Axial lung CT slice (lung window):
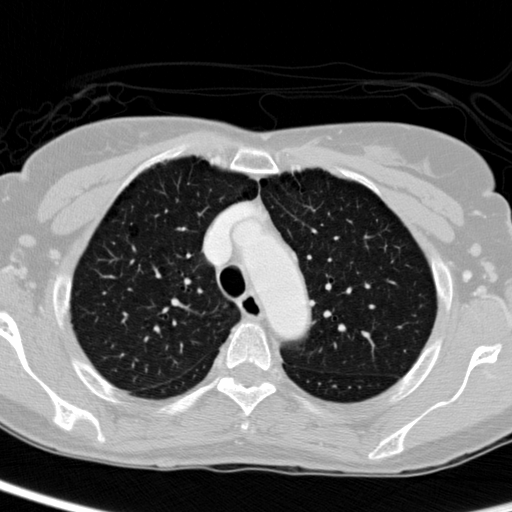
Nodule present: no